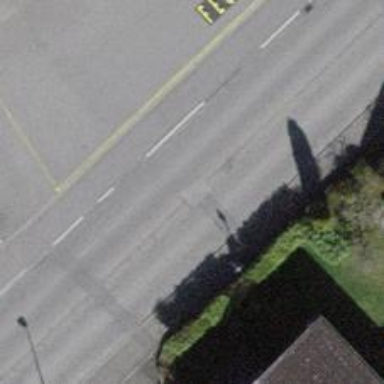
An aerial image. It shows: Public transport stop position.